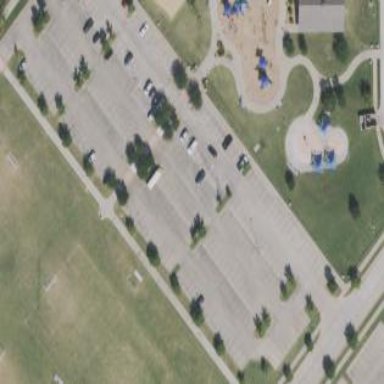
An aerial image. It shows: Parking area with surface.